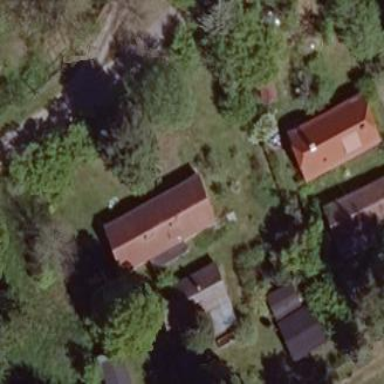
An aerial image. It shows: Residential building.